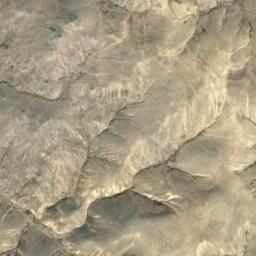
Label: mountain